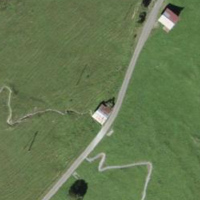
EUNIS habitat code: 24
Species observed at this site:
Clinopodium vulgare